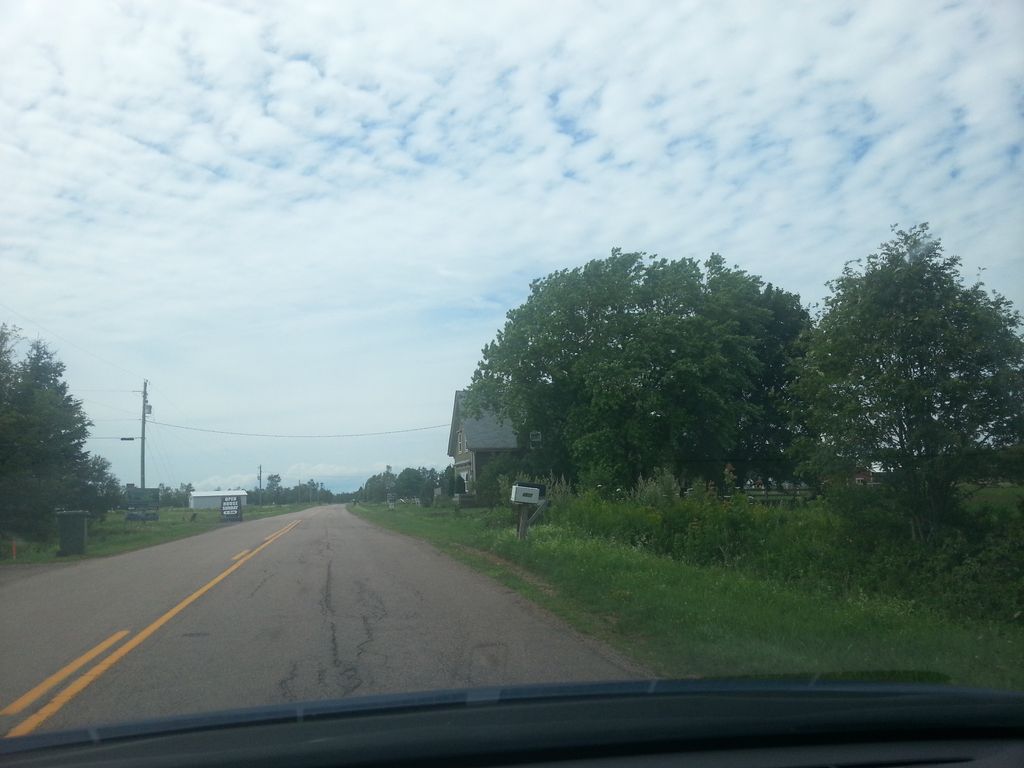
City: charlottetown